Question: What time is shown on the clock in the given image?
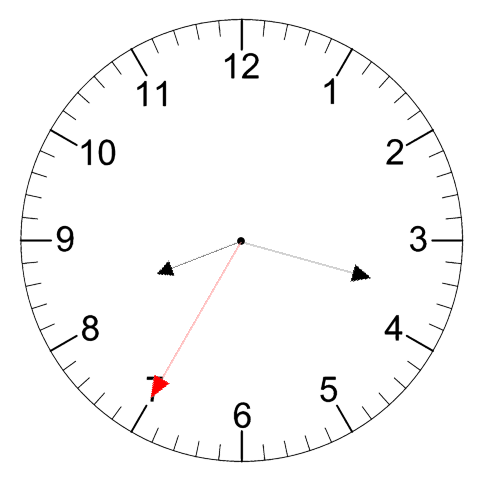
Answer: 08:17:35